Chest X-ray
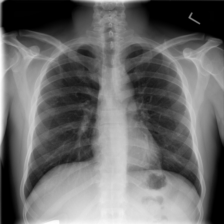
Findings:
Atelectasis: negative
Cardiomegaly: negative
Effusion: negative
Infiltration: negative
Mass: positive
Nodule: negative
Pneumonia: negative
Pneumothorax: negative
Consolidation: negative
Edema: negative
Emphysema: negative
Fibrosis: negative
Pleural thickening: negative
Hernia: negative